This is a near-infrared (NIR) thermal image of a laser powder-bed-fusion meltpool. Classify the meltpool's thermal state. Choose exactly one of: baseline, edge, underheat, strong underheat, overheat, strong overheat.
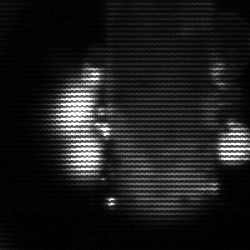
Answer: strong underheat